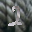
Label: 2